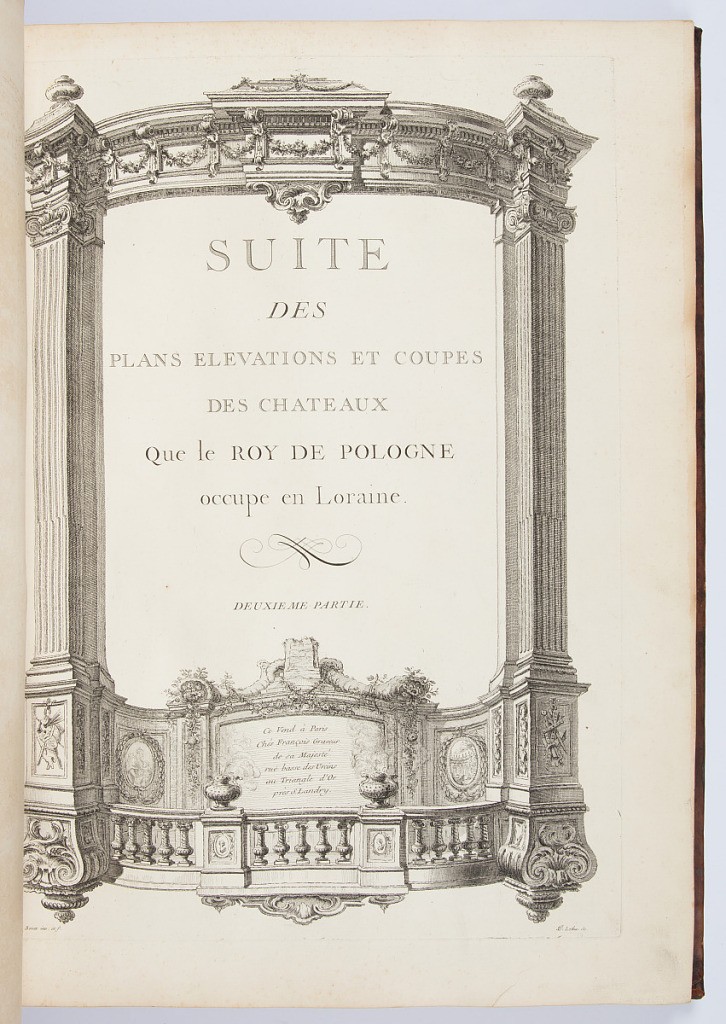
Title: Title Page
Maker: Emmanuel Héré de Corny, French, 1705–1763
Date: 1753
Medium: Engraving
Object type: Bound print
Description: Title set within an architectural frame.